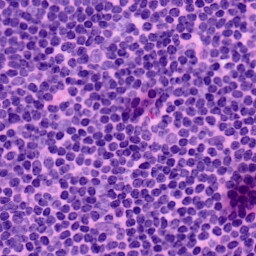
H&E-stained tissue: LymphNode